Question: Which app tracks buses?
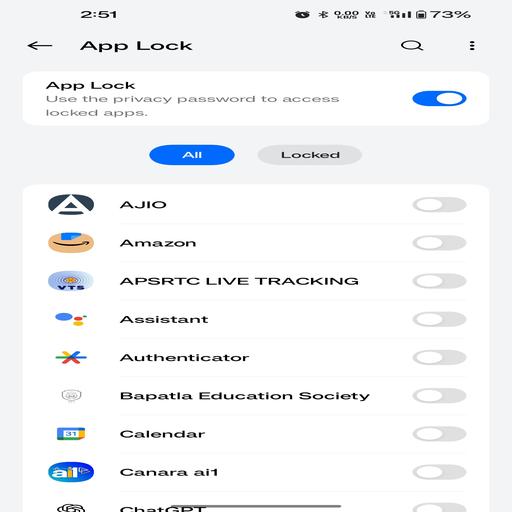
Answer: APSRTC LIVE TRACKING